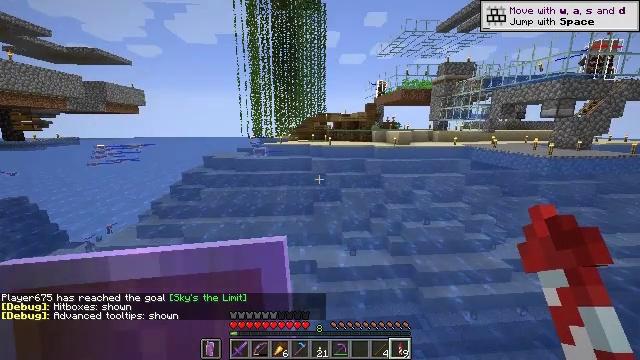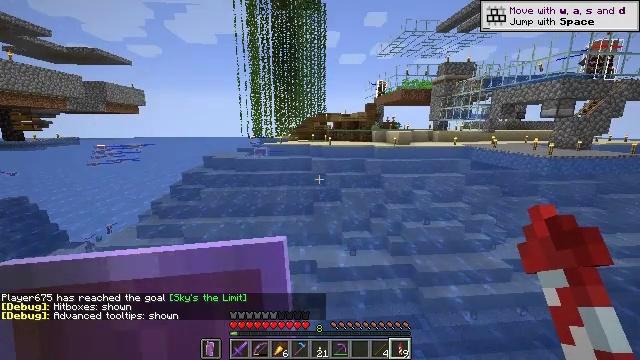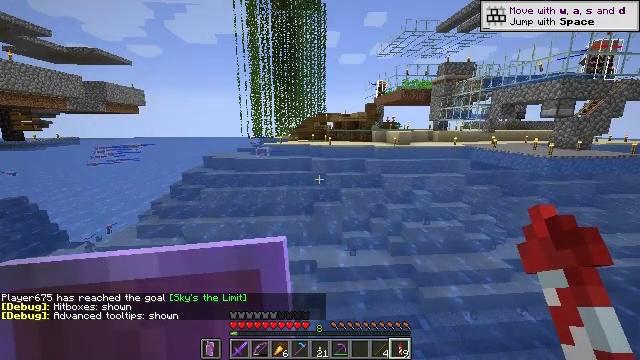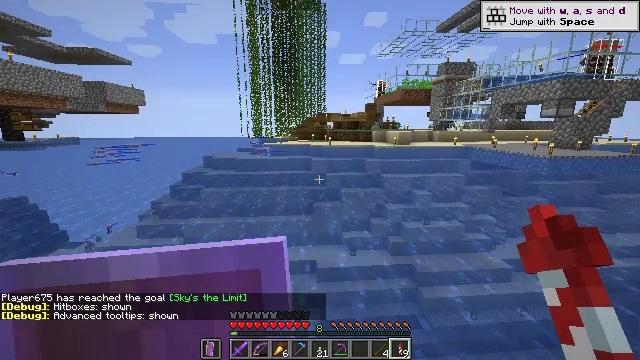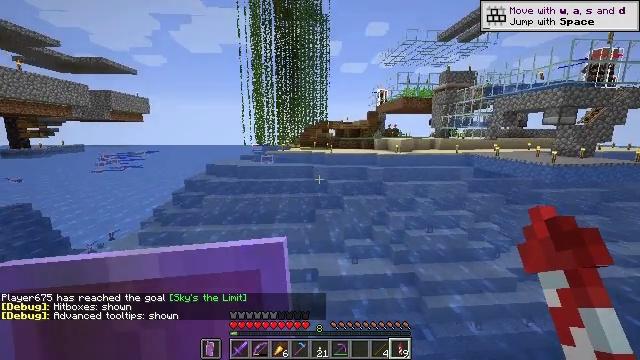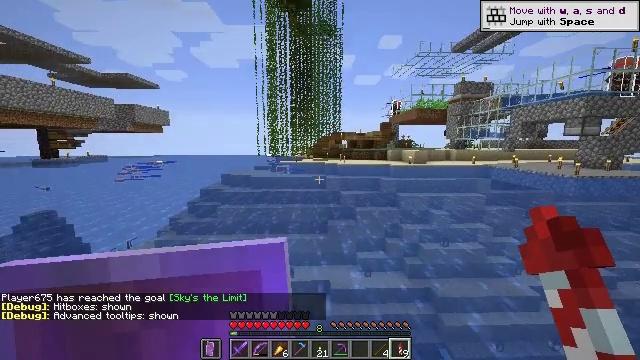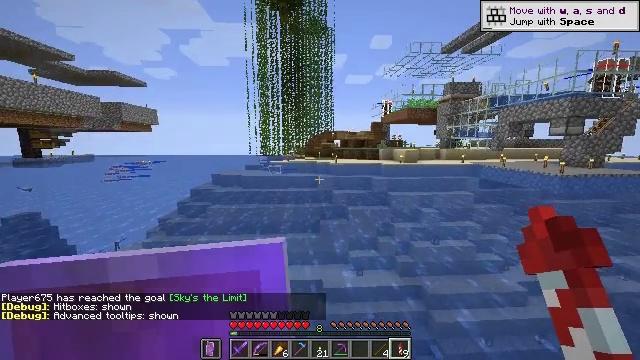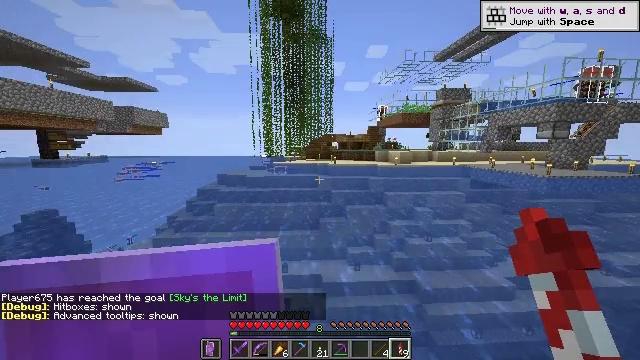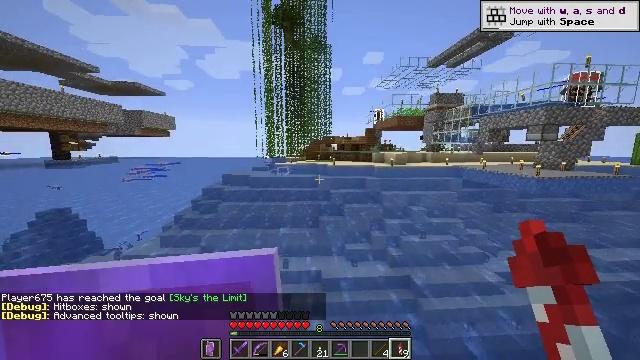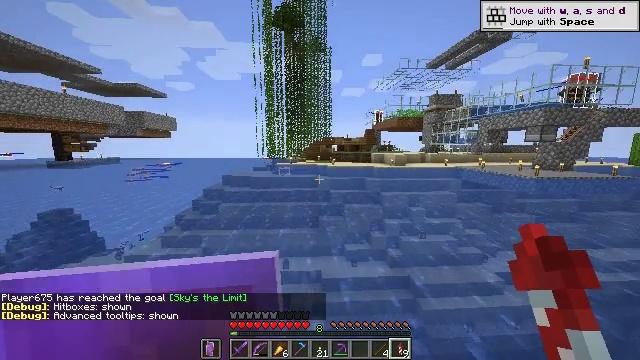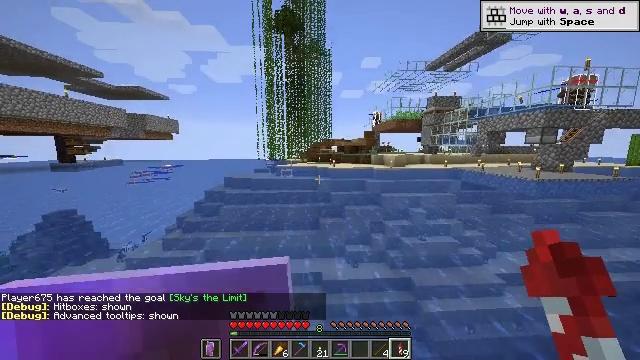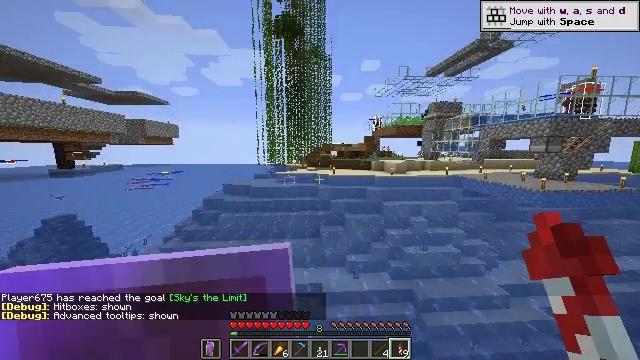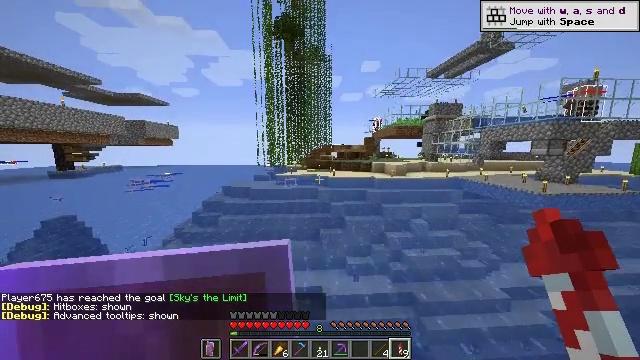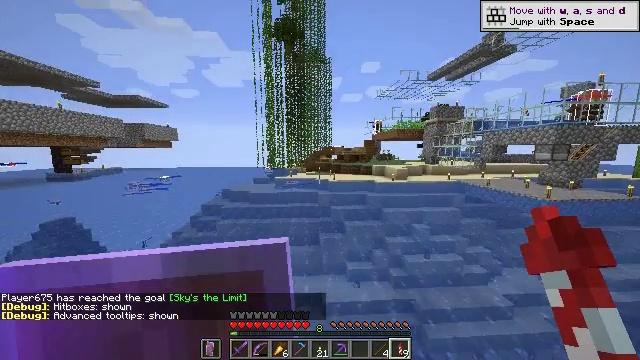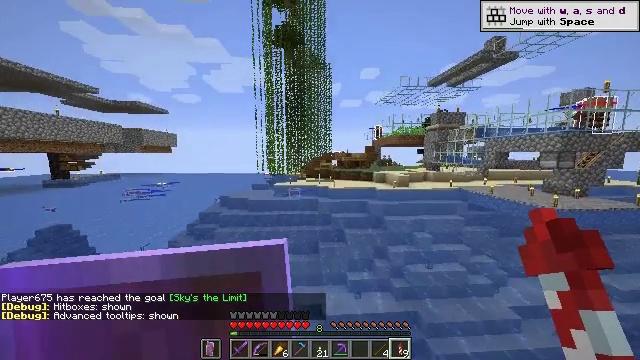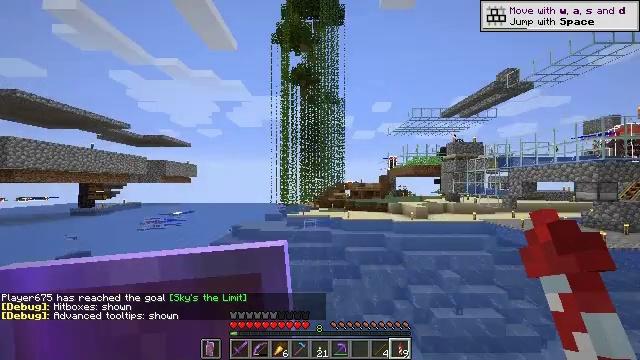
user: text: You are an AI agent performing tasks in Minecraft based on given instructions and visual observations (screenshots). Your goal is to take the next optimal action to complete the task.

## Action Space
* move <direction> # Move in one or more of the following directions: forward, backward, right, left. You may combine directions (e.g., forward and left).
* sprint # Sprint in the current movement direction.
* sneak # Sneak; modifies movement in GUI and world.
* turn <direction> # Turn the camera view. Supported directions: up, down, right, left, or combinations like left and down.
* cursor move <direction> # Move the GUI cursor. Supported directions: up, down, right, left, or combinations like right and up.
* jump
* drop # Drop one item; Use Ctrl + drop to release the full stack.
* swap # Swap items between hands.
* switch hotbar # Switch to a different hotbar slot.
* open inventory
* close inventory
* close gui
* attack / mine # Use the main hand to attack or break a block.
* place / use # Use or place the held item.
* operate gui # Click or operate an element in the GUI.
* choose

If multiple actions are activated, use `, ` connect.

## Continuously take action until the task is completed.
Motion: motion action
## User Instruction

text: Create a respawn anchor at the crafting station.
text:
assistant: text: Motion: no_op
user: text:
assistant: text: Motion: no_op
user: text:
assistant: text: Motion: no_op
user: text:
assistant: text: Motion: turn up
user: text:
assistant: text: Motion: turn left and up
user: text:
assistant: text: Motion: move forward, sprint, turn right
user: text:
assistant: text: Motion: move forward, sprint
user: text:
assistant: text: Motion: move forward, sprint
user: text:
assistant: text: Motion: move forward, sprint
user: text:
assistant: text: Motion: move forward, sprint, jump
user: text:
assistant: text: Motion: move forward, sprint, jump
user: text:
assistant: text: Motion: move forward, sprint, jump
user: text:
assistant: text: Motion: move forward, sprint, jump
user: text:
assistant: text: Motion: move forward, sprint, turn up
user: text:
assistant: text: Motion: move forward, sprint, turn left and up
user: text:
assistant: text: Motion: move forward, sprint, turn left and up, jump
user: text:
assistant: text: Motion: move forward, sprint, turn up, jump
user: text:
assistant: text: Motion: move forward, sprint, jump
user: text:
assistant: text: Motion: move forward, sprint, jump
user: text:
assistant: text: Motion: move forward, sprint, jump
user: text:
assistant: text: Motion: move forward, sprint, jump
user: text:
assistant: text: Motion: move forward, sprint, jump
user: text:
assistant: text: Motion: move forward, sprint, jump
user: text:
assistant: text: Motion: move forward, sprint, jump
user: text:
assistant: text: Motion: move forward, sprint, jump
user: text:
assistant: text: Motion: move forward, sprint
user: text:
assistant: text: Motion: move forward, sprint
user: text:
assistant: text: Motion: move forward, sprint
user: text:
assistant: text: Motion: move forward, sprint
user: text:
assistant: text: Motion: move forward, sprint